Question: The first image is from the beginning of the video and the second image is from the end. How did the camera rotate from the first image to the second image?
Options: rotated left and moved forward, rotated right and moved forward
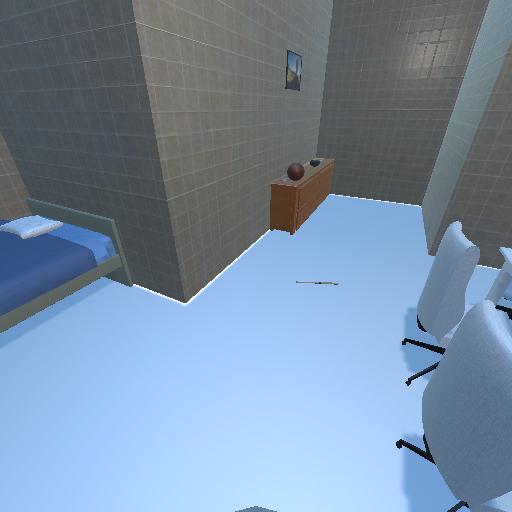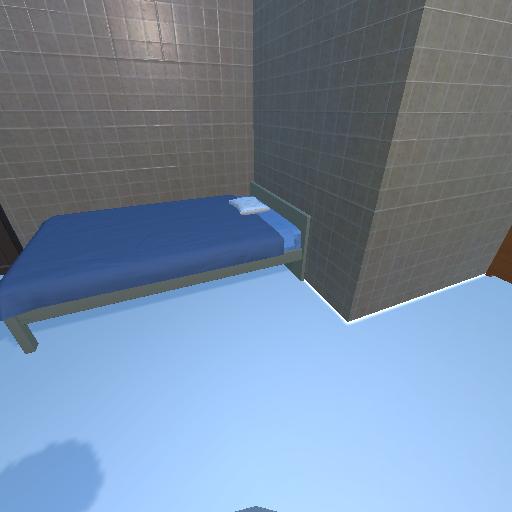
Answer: rotated left and moved forward